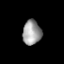
Tissue: lung
Cell type: Epithelial cells
Senescence score: 0.1792
Nuclear area (px): 446
Mean DAPI intensity: 157.289